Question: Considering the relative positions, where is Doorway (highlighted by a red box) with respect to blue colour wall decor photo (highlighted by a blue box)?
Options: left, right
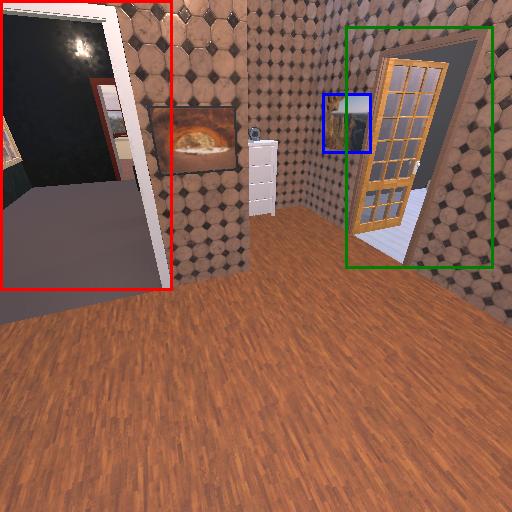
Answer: left